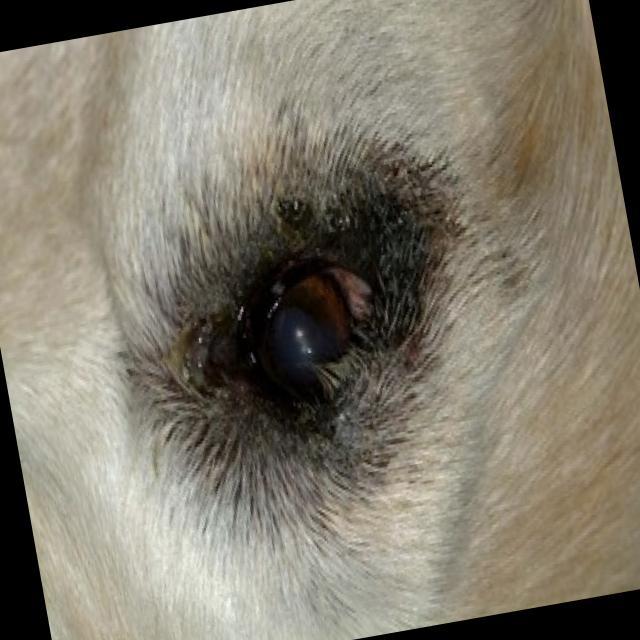
Canine hypersensitivity reaction — allergic skin response with urticaria, erythema, pruritus, and angioedema. May be food, environmental, or flea allergy related.